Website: lowes
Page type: address-validator
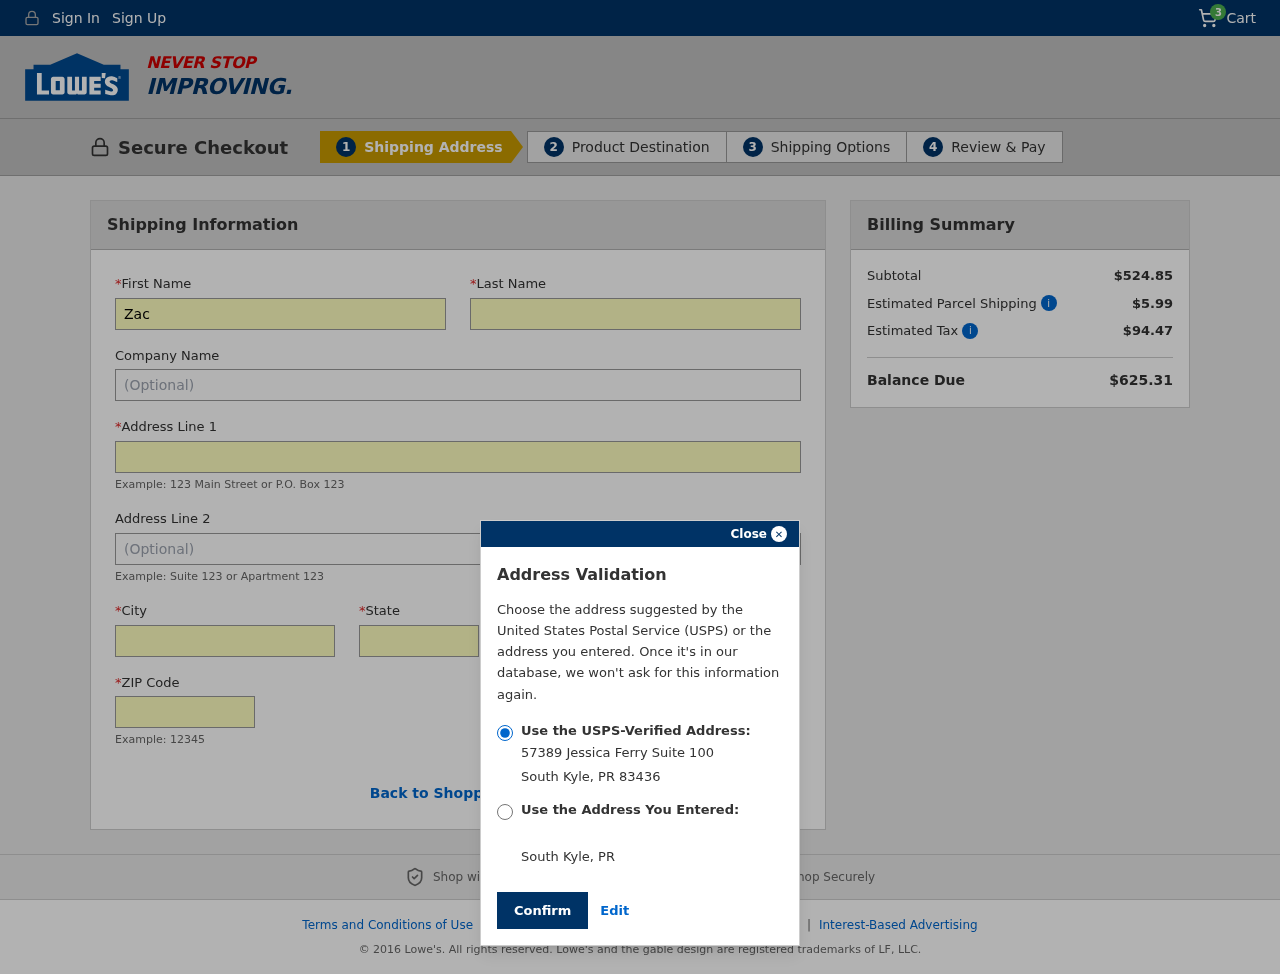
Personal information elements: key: PII_CITY
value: South Kyle
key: PII_COMPANY
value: Garcia, Bautista and Michael
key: PII_FIRSTNAME
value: Zachary
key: PII_LASTNAME
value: Foster
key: PII_POSTCODE
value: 83436
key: PII_STATE
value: PR
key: PII_STATE_ABBR
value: PR
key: PII_STREET
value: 57389 Jessica Ferry Suite 100
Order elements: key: ORDER_NUM_ITEMS
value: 3
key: ORDER_SUBTOTAL
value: $524.85
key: ORDER_SHIPPING_COST
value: $5.99
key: ORDER_TAX
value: $94.47
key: ORDER_TOTAL
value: $625.31